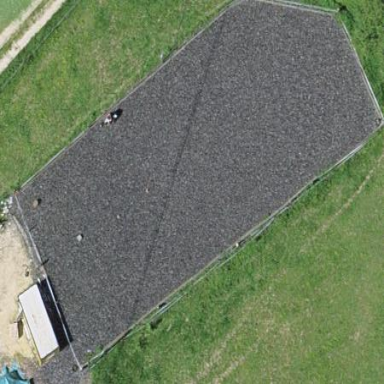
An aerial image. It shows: Equestrian pitch for leisure land sports.